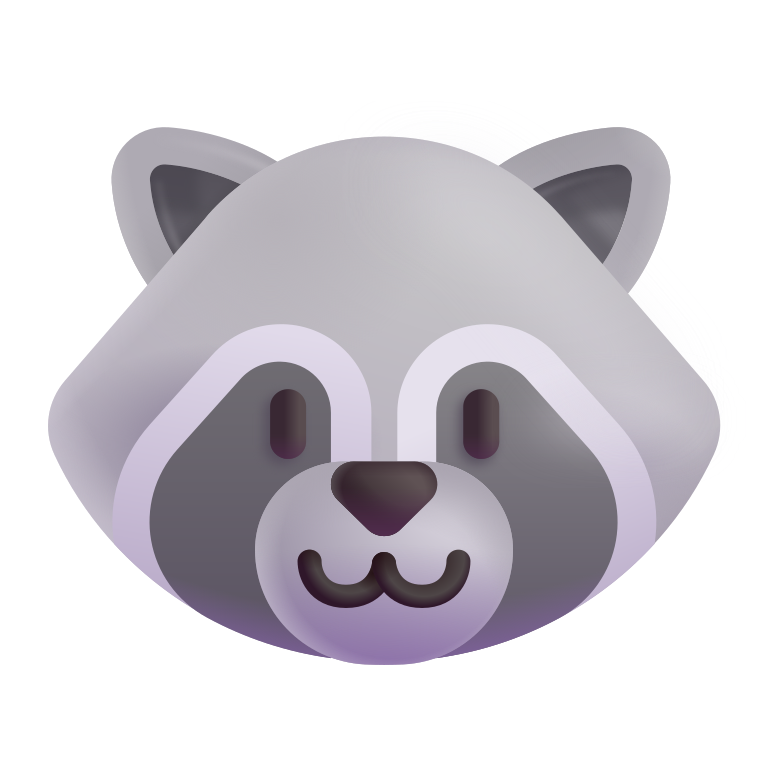
raccoon color